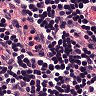
Metastatic tissue present: no